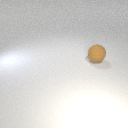
large brown rubber sphere